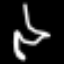
Label: leaf